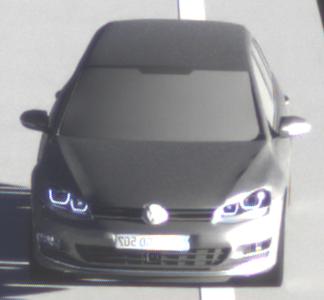
Make: VW
Model: Golf 1.2 TSI BMT
Detailed model: Golf (VII)
Model produced from: 2012/11
Model produced until: 2014/05
Doors: 3
Color: gray
Road condition: dry road
Daytime: sunrise or sunset
Contrast: high contrast